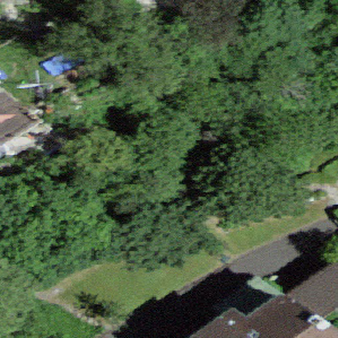
Label: other